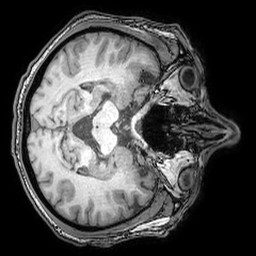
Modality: T1w
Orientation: axial
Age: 47
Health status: ill
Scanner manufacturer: philips
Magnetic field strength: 3 T
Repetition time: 0.007 s
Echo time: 0.0035 s